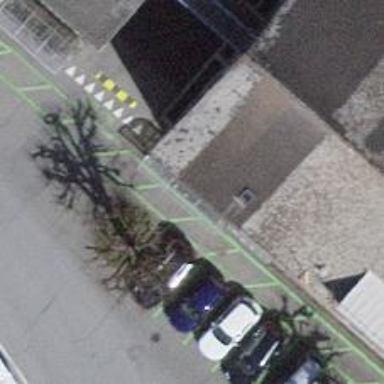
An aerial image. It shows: Bicycle parking area with rack.